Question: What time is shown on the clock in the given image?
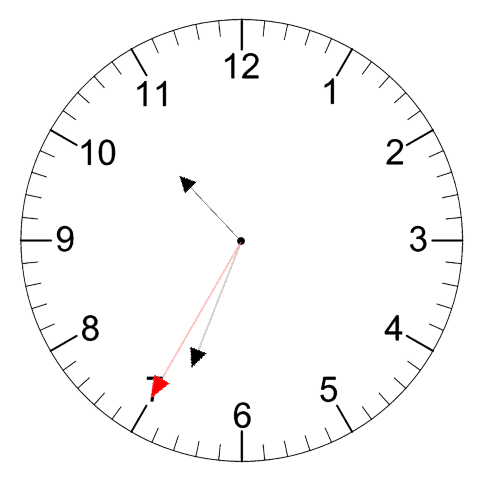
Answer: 10:33:35